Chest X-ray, PA view. Patient: 24 years old, sex M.
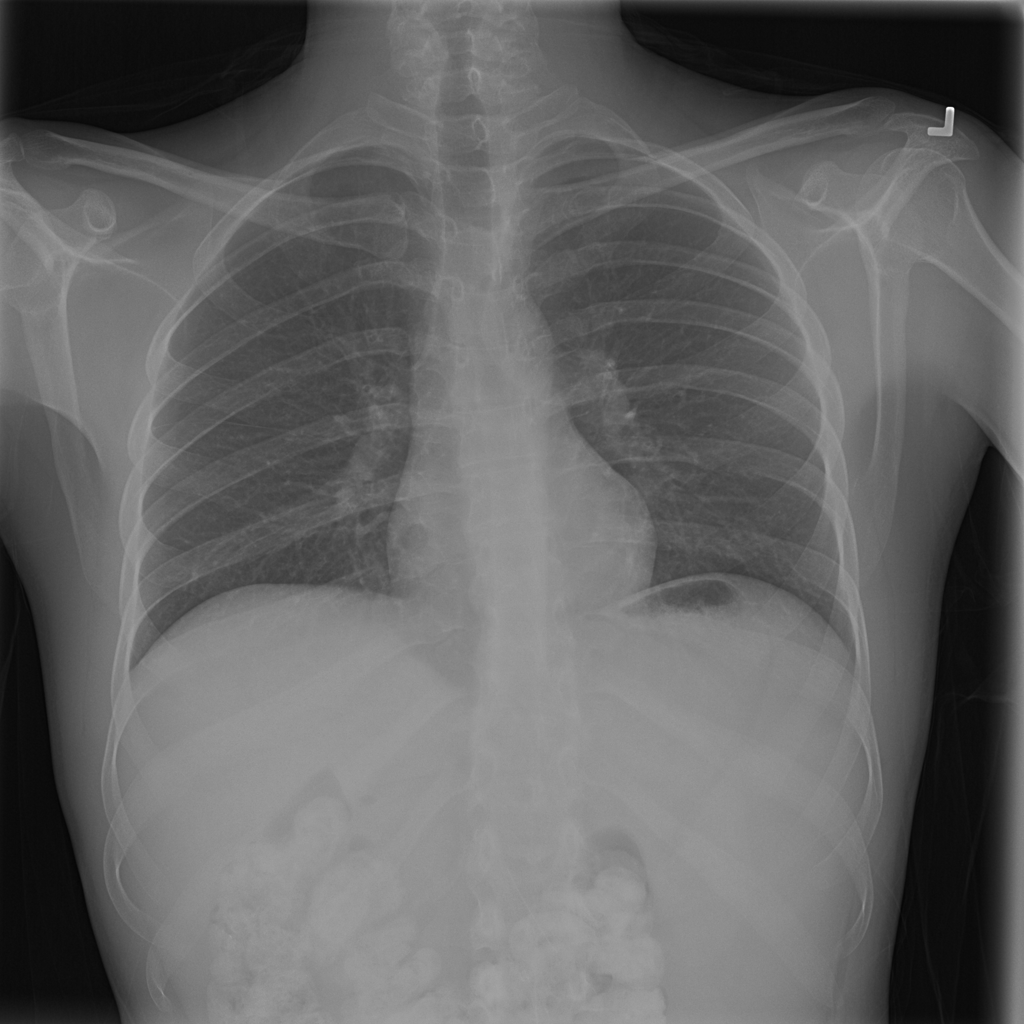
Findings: No Finding